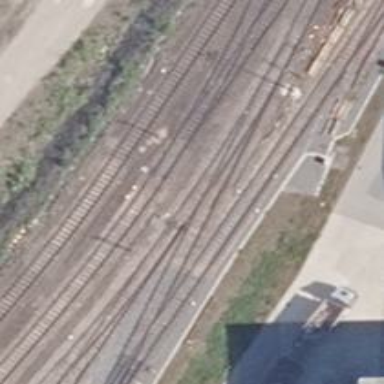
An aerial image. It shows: Railway spur service.